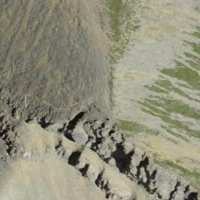
EUNIS habitat code: 48
Species observed at this site:
Saxifraga oppositifolia
Draba aizoides